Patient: sex M, age 60
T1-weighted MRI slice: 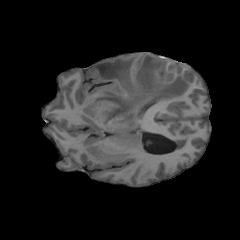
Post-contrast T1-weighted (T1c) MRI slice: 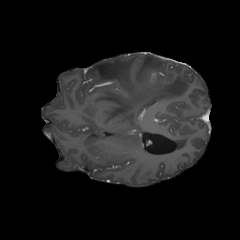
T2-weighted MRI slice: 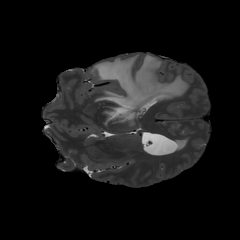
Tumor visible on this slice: yes
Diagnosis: Glioblastoma, IDH-wildtype
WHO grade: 4